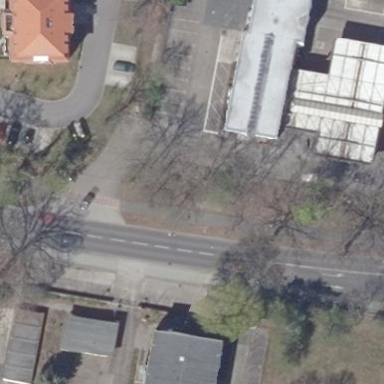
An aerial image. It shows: Commercial building with fuel station.